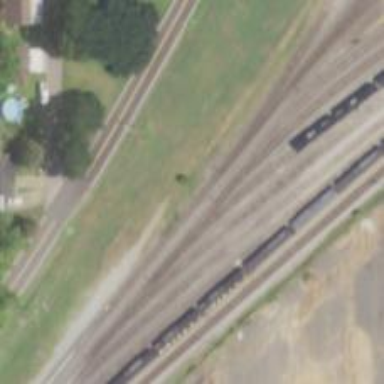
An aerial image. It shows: Railway yard used for servicing trains.